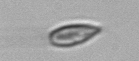
Label: Chrysochromulina